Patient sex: F
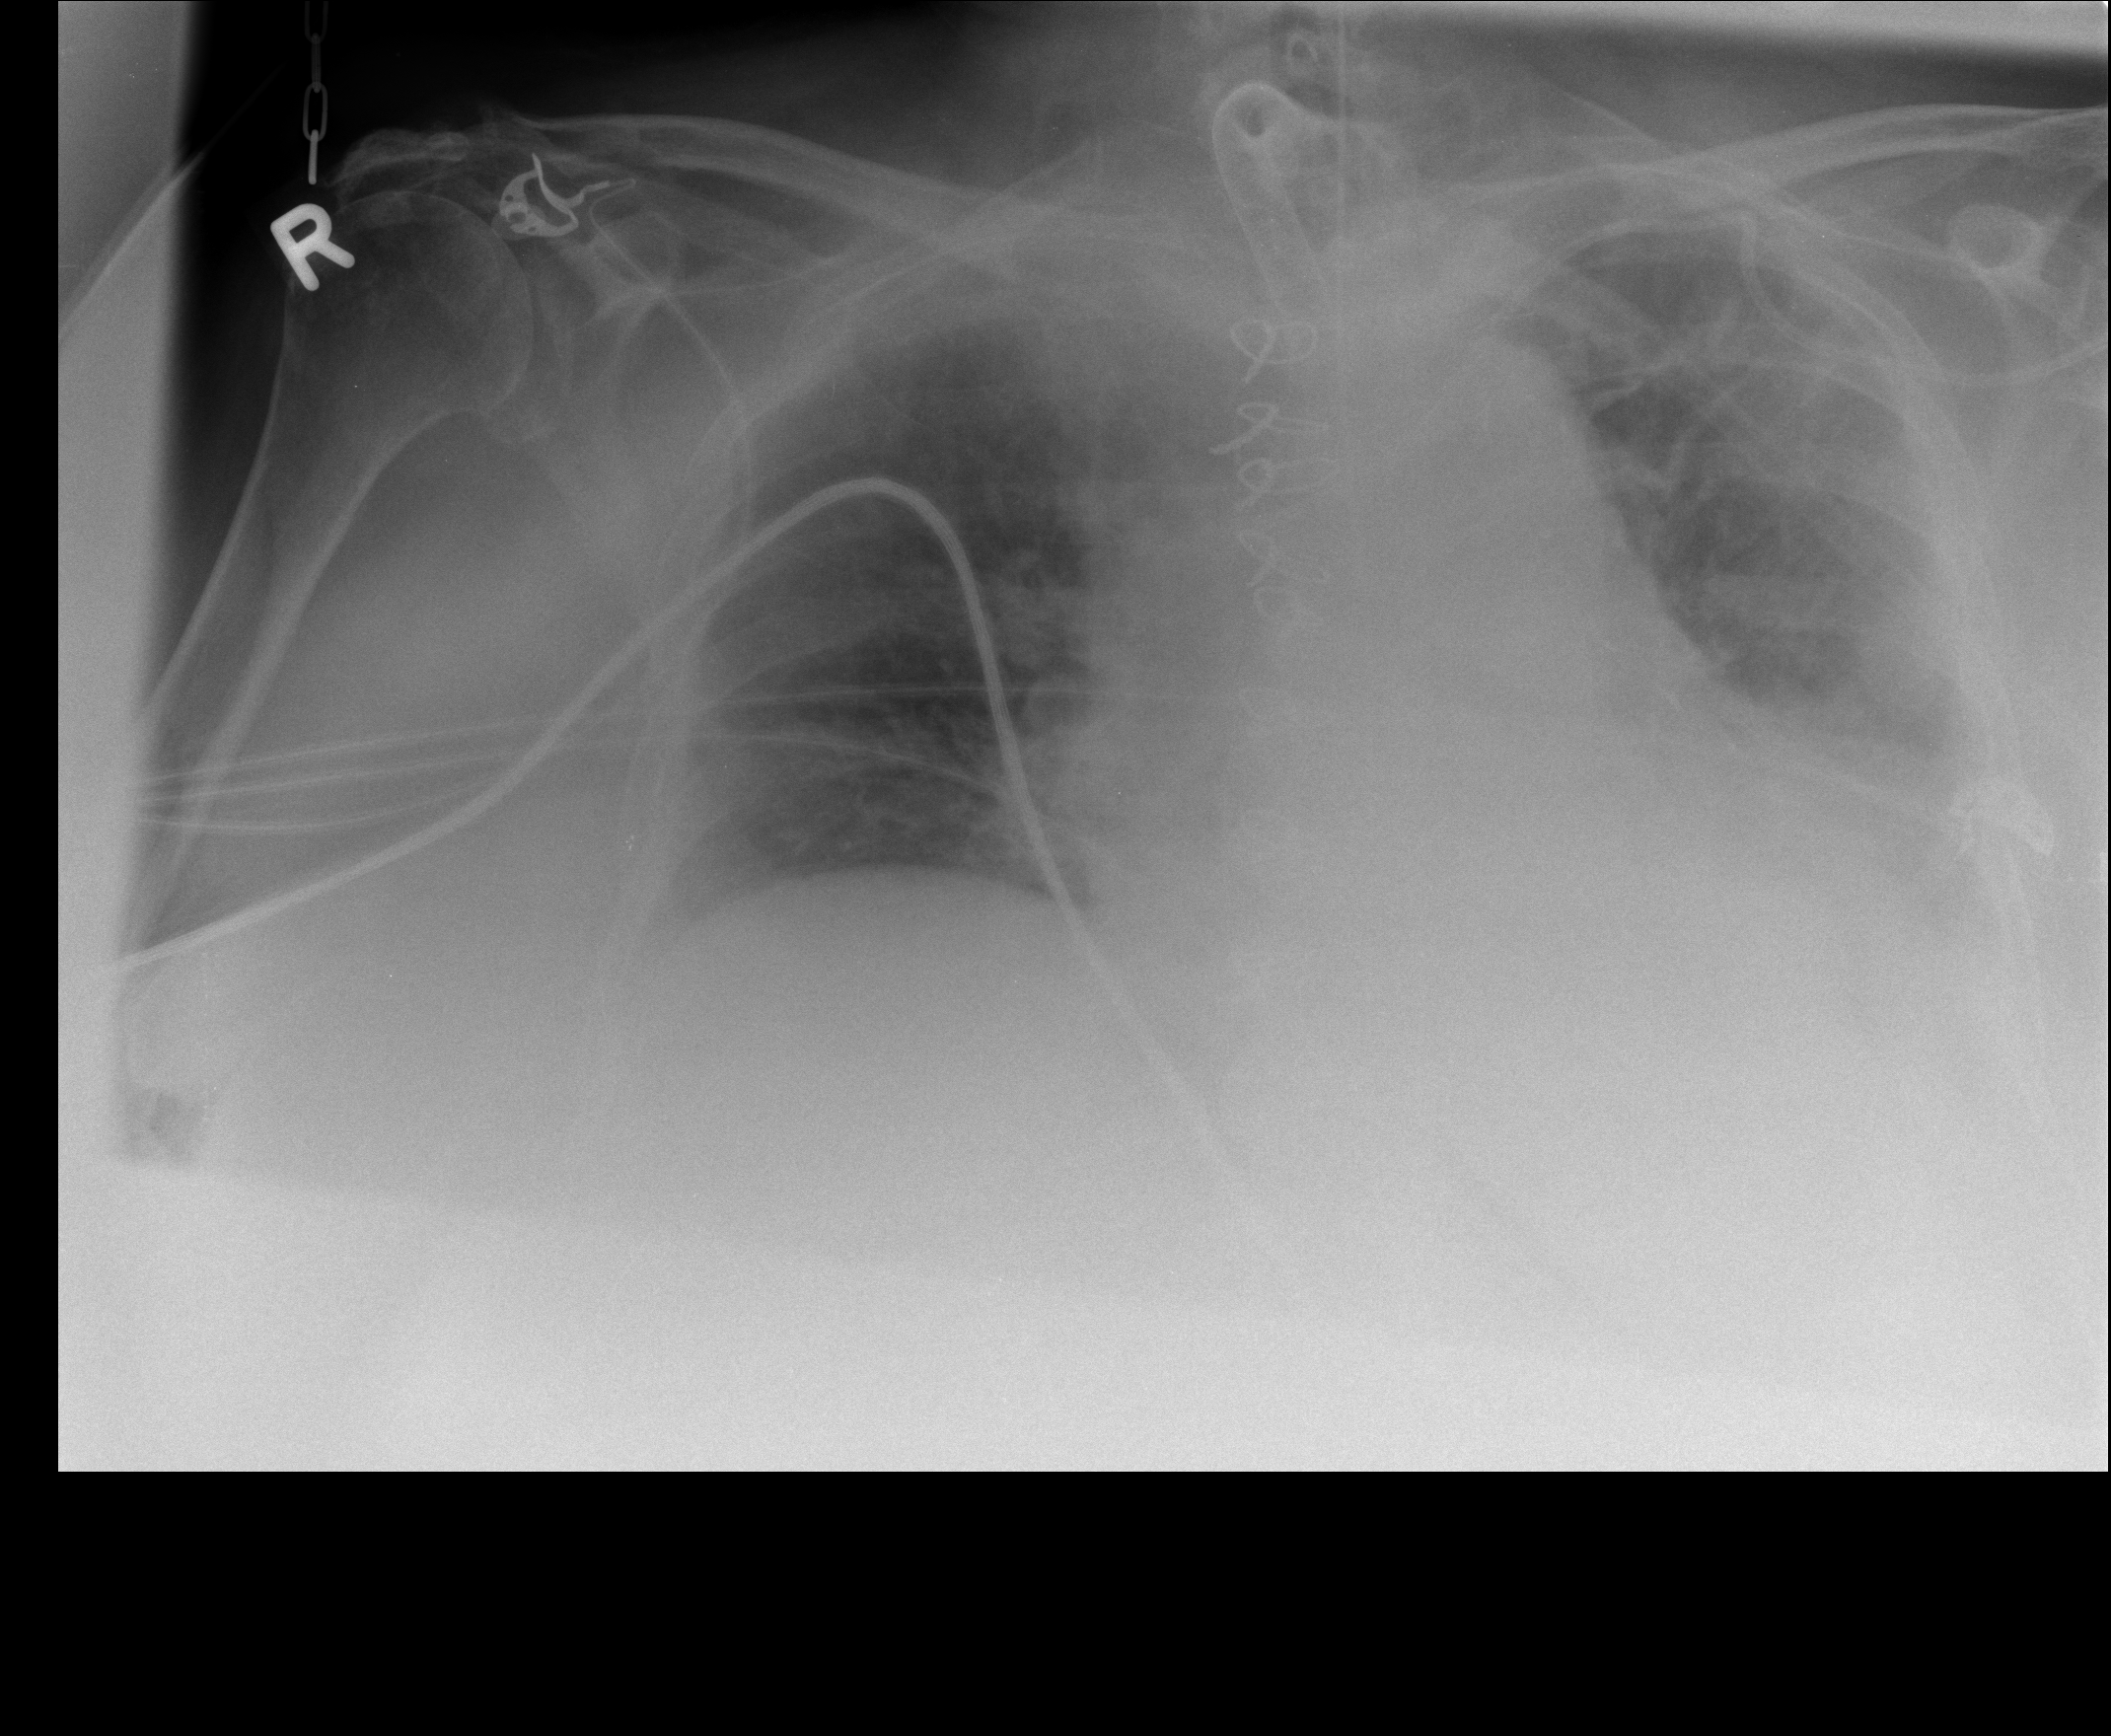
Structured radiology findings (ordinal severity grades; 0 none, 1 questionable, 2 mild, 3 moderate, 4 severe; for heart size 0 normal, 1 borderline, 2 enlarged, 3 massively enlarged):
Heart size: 2
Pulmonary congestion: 2
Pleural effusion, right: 1
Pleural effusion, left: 2
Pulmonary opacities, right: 1
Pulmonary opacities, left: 1
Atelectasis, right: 2
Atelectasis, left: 3